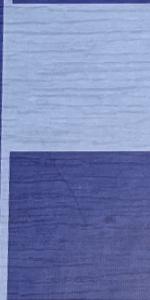
Label: Empty